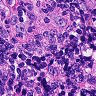
Metastatic tissue present: no